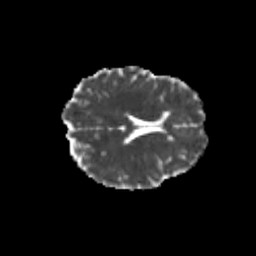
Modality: MD
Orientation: axial
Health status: healthy
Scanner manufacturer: philips
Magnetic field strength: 3 T
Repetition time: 6.964 s
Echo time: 0.092 s